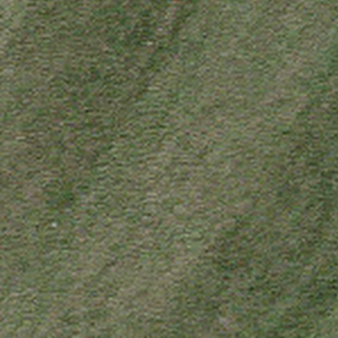
Label: other